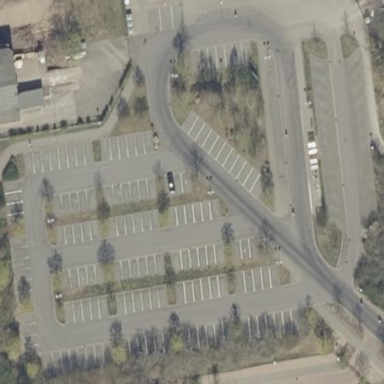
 catering to both light rail and bus commuters."